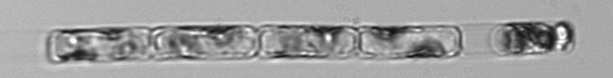
Label: Guinardia_delicatula_TAG_internal_parasite